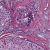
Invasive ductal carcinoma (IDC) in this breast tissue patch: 0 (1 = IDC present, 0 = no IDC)